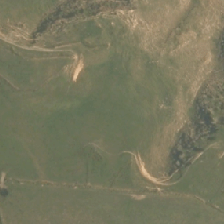
Land cover: low_producing_grassland